Question: The picture shows the balloon popping problem. You need to pop all the balloons in a certain order. The reward for a popped balloon is the product of itself and the values on the left and right balloons. If there is no balloon on the left or right, multiply the value of the balloon on the left or right by 1. You need only find the total maximum reward. Give me the number.
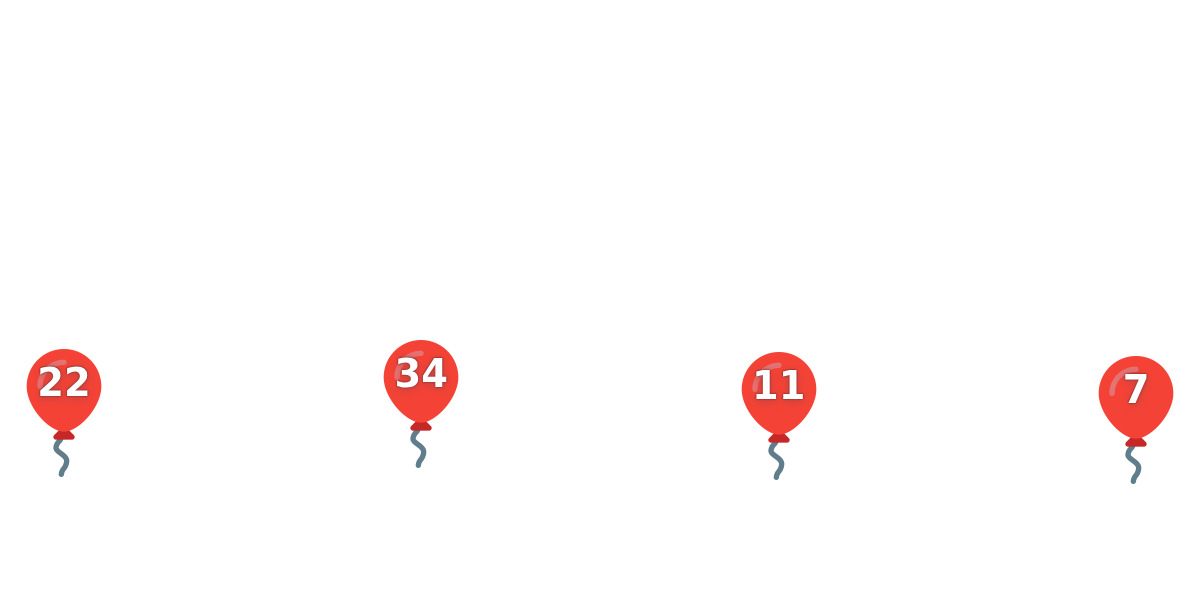
Answer: 10098